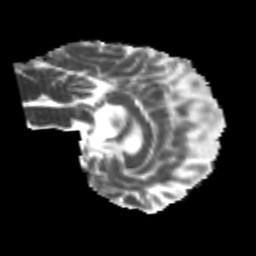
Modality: MD
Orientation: sagittal
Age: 21
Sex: male
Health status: healthy
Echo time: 0.074 s